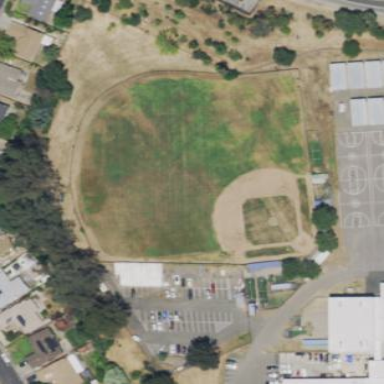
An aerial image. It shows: Baseball pitch for leisure land activities.